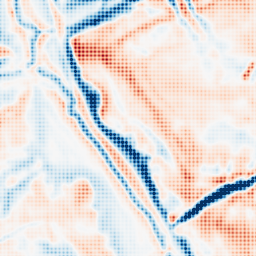
Category: multiscale
Decomposition family: dog_multiscale
Decomposition parameters: sigma_ratio: 1.4
n_scales: 4
base_sigma: 2
Upsampling method: sinc_blackman
Upsampling parameters: scale: 4
kernel_size: 4
Upsampling scale: 4